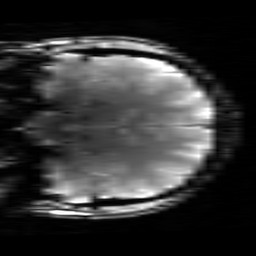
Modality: T2starw
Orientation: coronal
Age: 22
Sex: male
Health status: healthy
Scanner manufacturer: siemens
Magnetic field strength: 3 T
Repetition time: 0.7 s
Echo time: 0.02 s